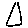
Label: triangle